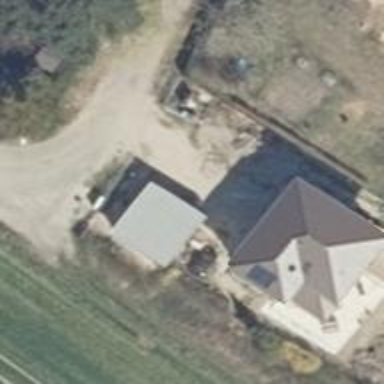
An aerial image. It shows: Simple house.